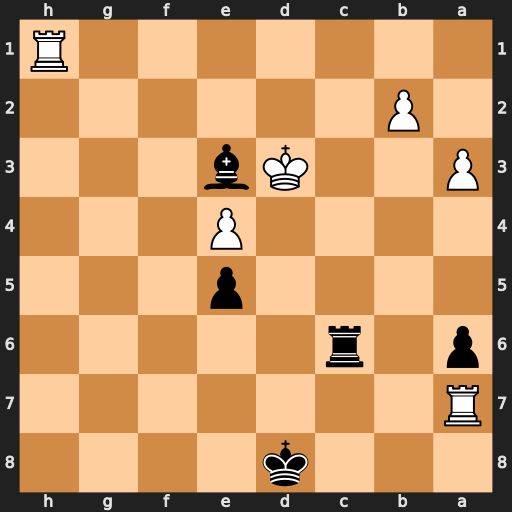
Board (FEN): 3k4/R7/p1r5/4p3/4P3/P2Kb3/1P6/7R
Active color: b
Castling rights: -
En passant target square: -
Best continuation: Bxa7 Rh8+ Kc7